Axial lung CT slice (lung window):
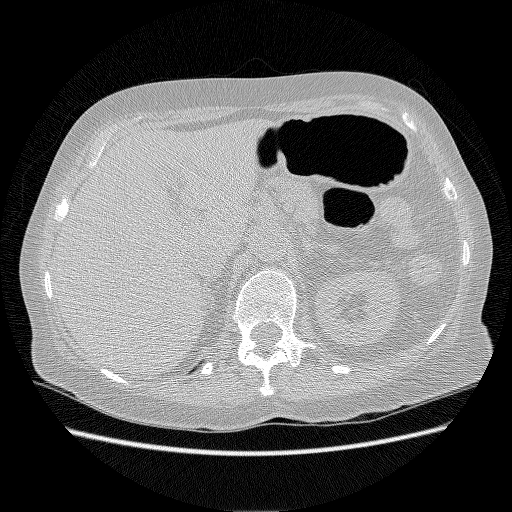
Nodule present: no